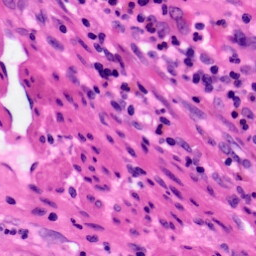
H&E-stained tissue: Pancreatic